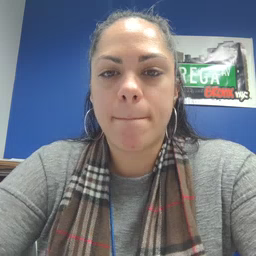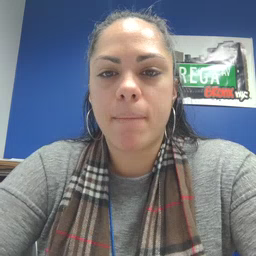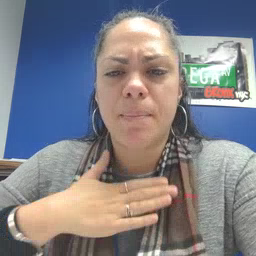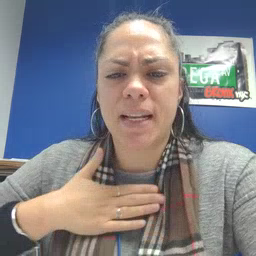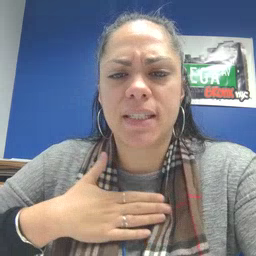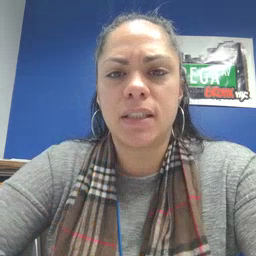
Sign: please